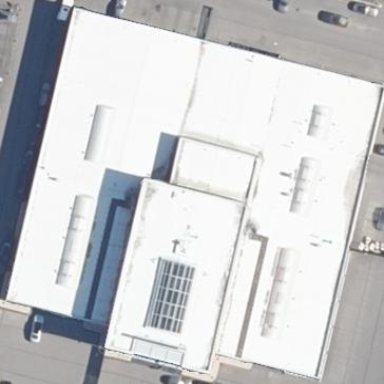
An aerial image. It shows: Industrial building.